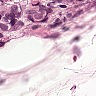
Metastatic tissue present: yes